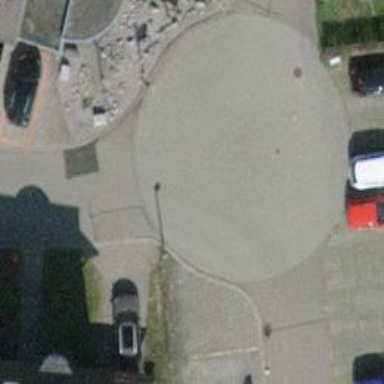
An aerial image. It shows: Mini roundabout on the road.